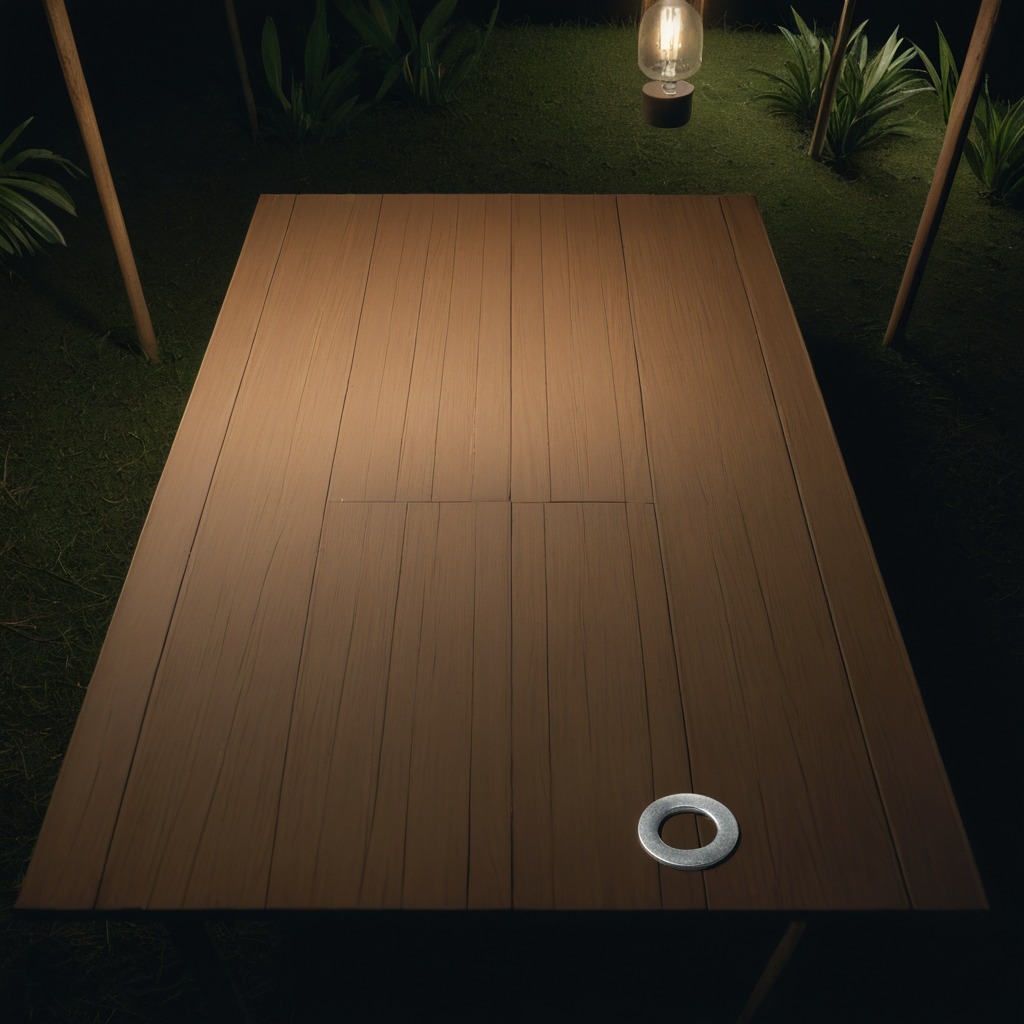
A flat metal washer lies on a wooden table inside a jungle field workshop tent at night.